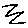
Label: zigzag